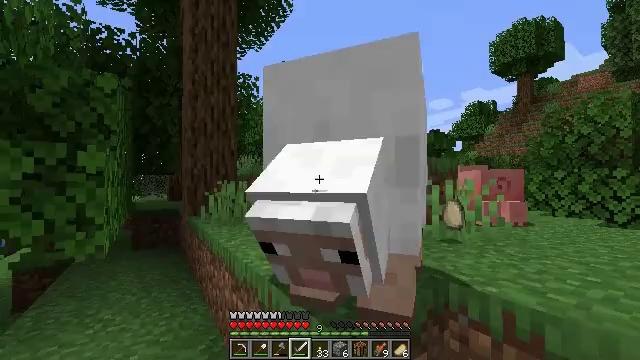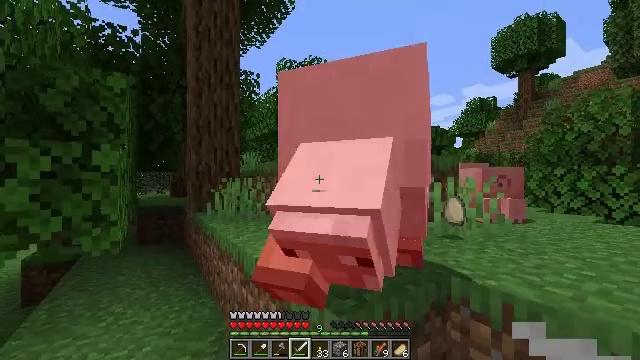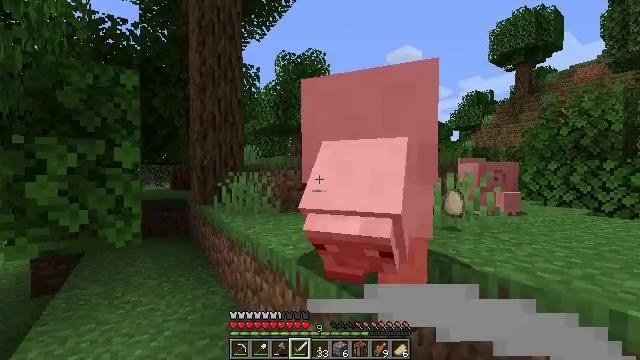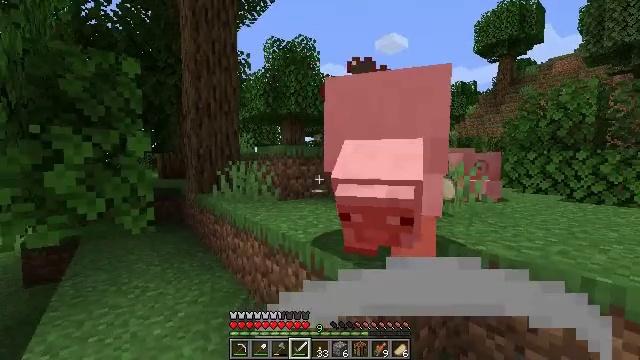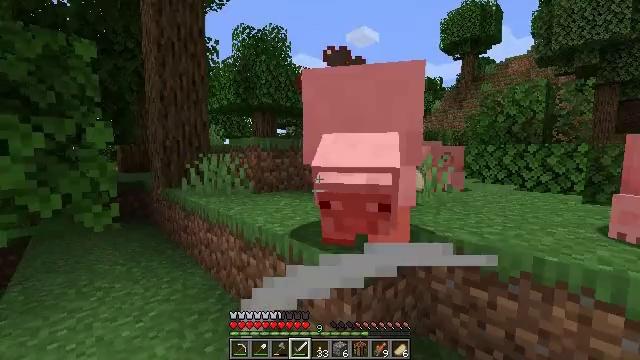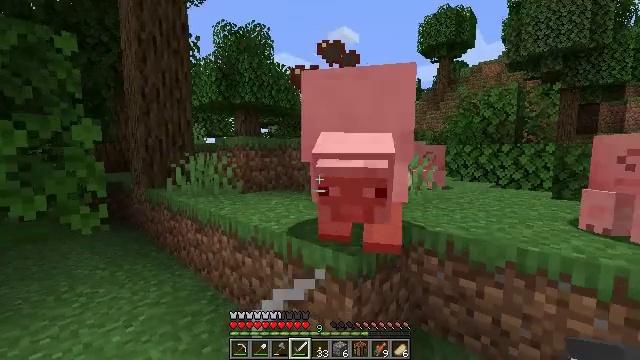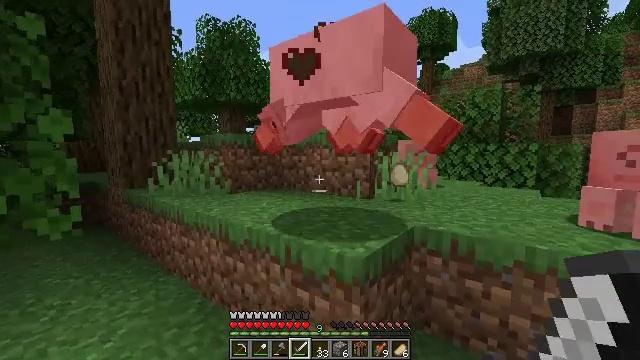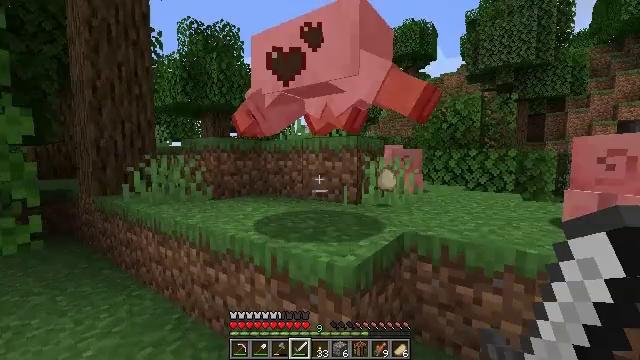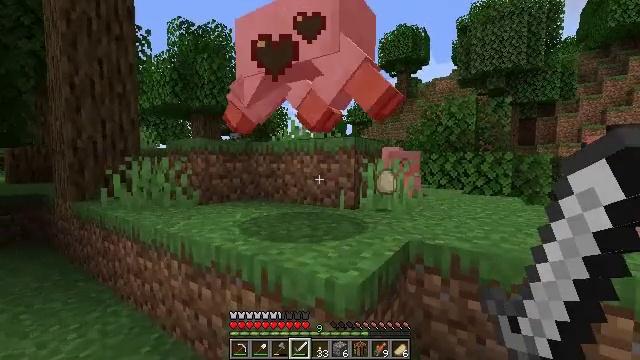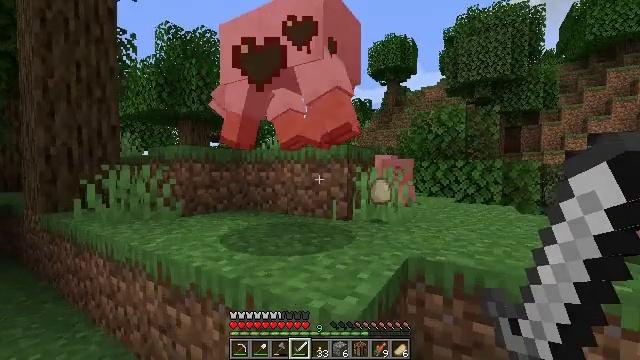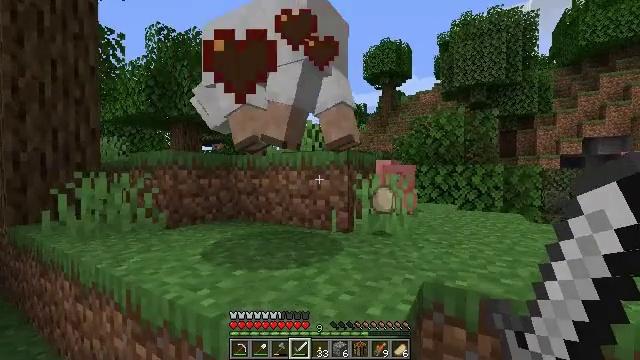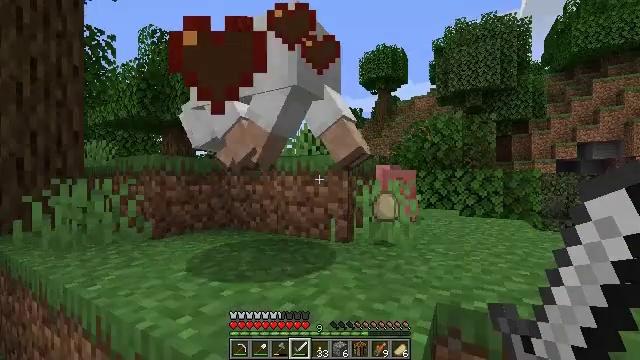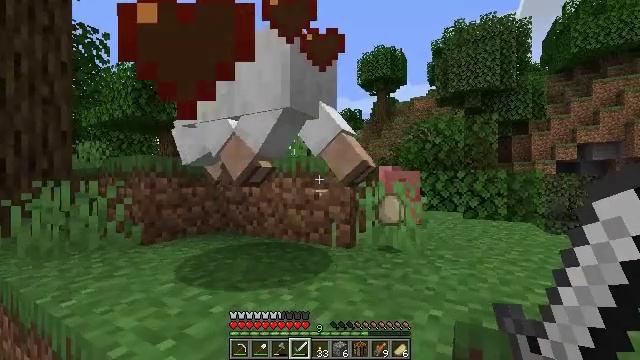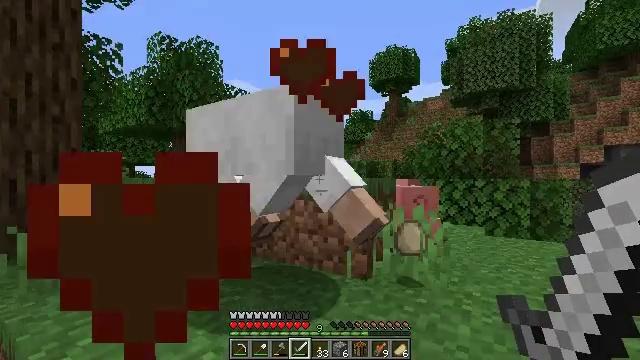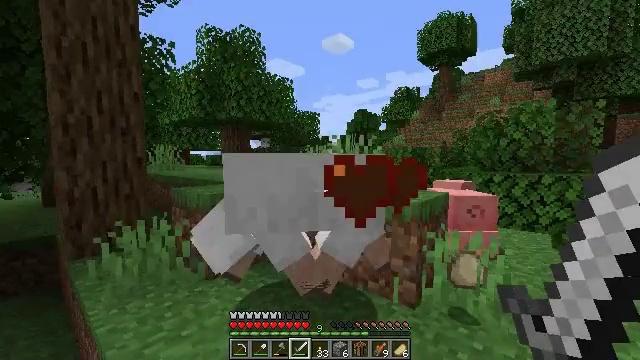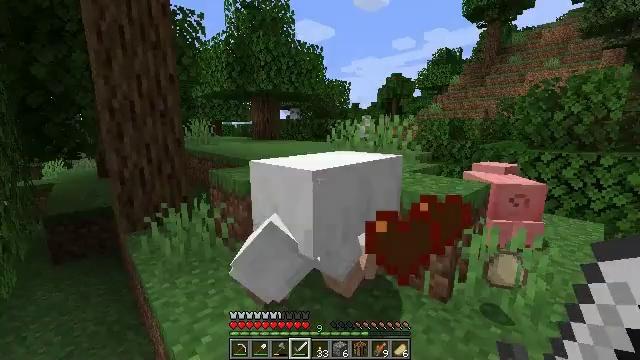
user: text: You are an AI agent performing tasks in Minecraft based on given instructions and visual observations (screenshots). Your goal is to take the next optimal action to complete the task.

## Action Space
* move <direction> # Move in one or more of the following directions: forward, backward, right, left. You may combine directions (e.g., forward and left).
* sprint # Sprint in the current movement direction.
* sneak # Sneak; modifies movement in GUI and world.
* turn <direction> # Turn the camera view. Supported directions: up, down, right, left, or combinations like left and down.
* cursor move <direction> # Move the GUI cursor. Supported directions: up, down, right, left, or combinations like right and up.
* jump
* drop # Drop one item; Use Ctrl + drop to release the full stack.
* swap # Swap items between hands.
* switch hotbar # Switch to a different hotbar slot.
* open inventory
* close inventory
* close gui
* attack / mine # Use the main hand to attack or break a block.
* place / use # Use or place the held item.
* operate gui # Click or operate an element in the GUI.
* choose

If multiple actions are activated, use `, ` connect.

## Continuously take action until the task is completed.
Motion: motion action
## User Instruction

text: Hunt animals.
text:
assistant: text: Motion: move back and move left
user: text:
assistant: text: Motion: move back and move left, turn down
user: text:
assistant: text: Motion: move left, turn right and down
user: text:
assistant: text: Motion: move left, turn right and down
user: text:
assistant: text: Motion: move forward, turn right
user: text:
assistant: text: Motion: move forward, turn right
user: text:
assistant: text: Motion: move forward, turn right and up
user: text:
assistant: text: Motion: move forward, turn right
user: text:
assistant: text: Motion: move forward, turn right and up
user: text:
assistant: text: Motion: move forward, turn right and up
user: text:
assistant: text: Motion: move forward, turn up
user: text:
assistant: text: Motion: move forward
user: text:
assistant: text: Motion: move forward, turn left, jump
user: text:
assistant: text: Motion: move forward, turn left and down, jump
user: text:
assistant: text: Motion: move forward, turn left and down, attack / mine, jump
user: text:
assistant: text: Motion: move forward, turn down, attack / mine
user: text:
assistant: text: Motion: move forward, attack / mine
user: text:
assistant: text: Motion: move forward, turn down, attack / mine
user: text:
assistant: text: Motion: move forward, turn down
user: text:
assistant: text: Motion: no_op